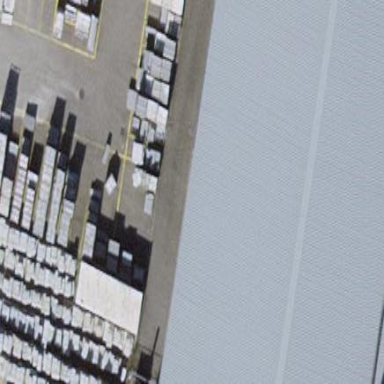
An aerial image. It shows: Commercial building.